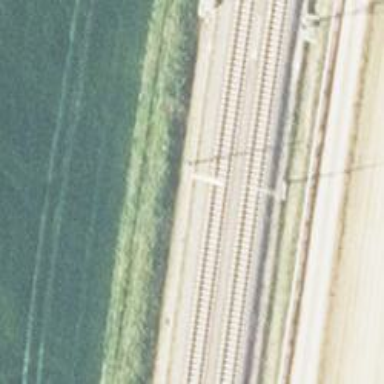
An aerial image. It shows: Milestone along the railway track with catenary mast.